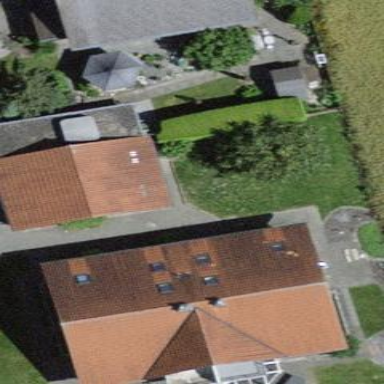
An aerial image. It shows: View of roof of building.